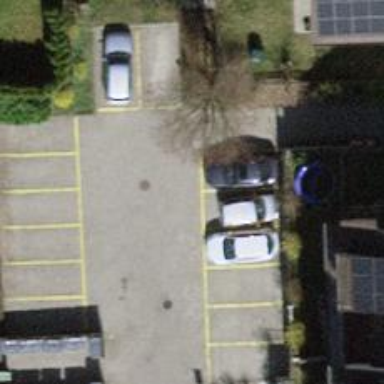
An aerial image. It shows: Parking area.